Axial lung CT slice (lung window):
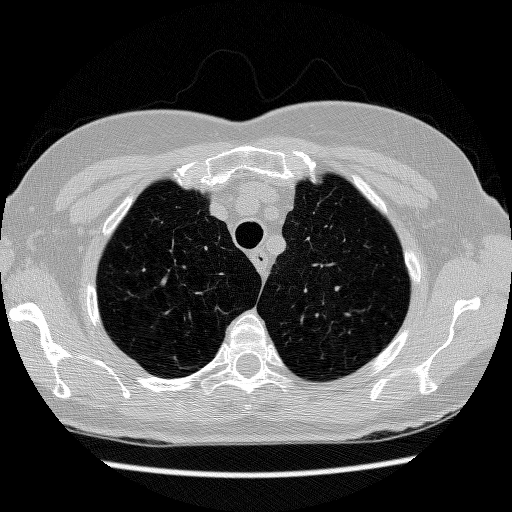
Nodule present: no